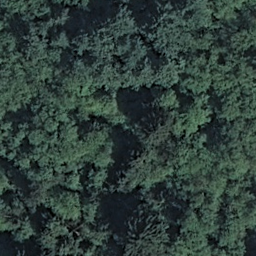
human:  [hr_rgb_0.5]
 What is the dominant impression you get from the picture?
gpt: forest